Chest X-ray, PA view. Patient: 18 years old, sex M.
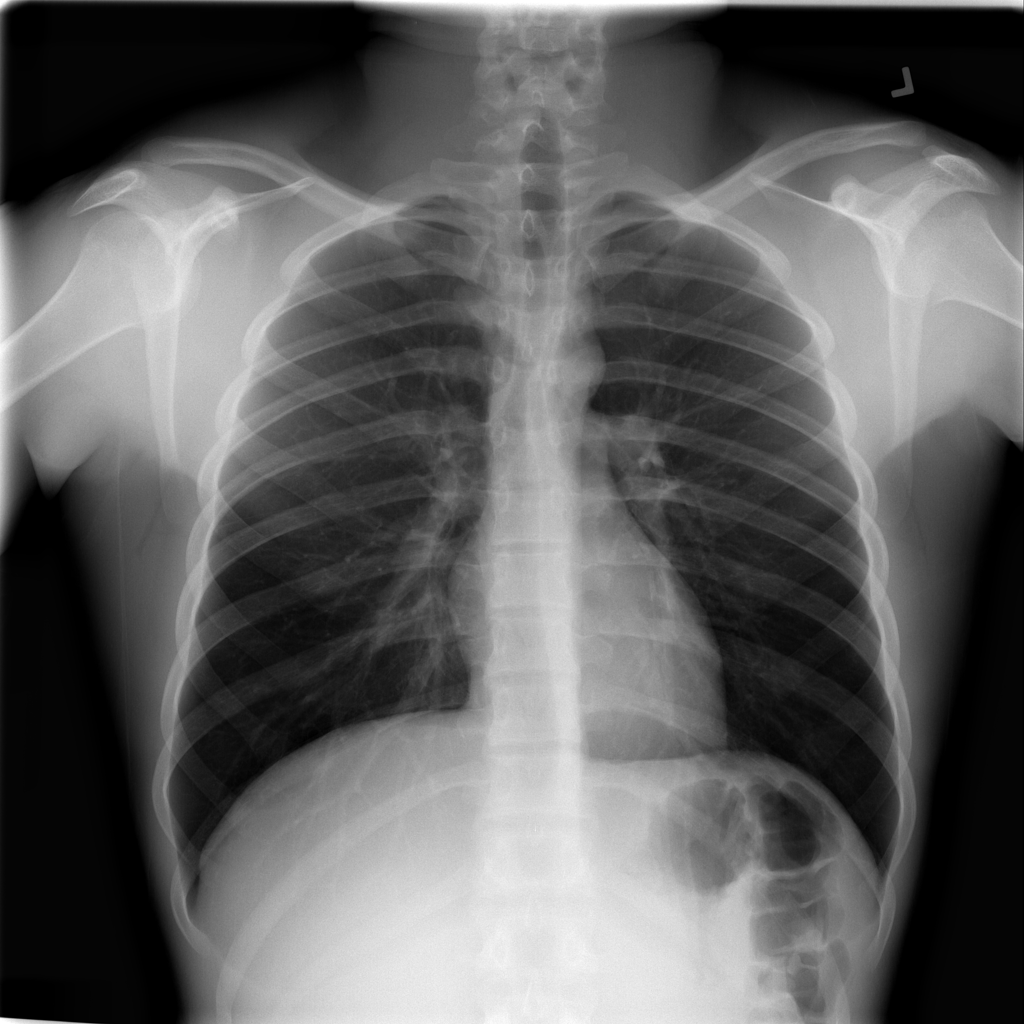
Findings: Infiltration